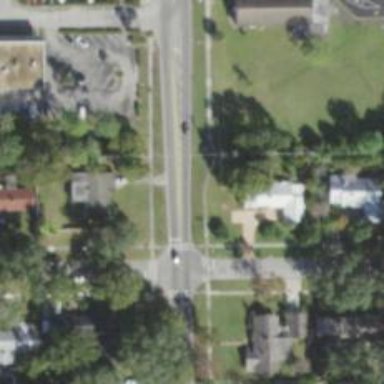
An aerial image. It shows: Marked road crossing.